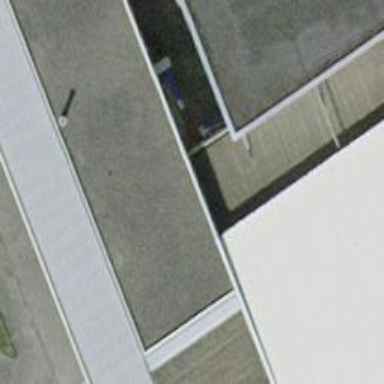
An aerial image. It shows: View of roof of building.